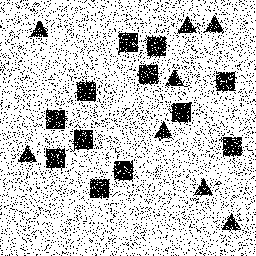
Squares: 12
Triangles: 8
Stars: 0
Total shapes: 20